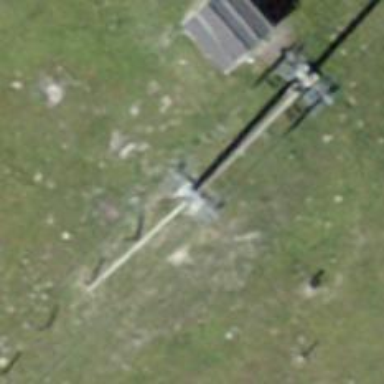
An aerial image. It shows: Pylon used for aerialway.